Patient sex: M
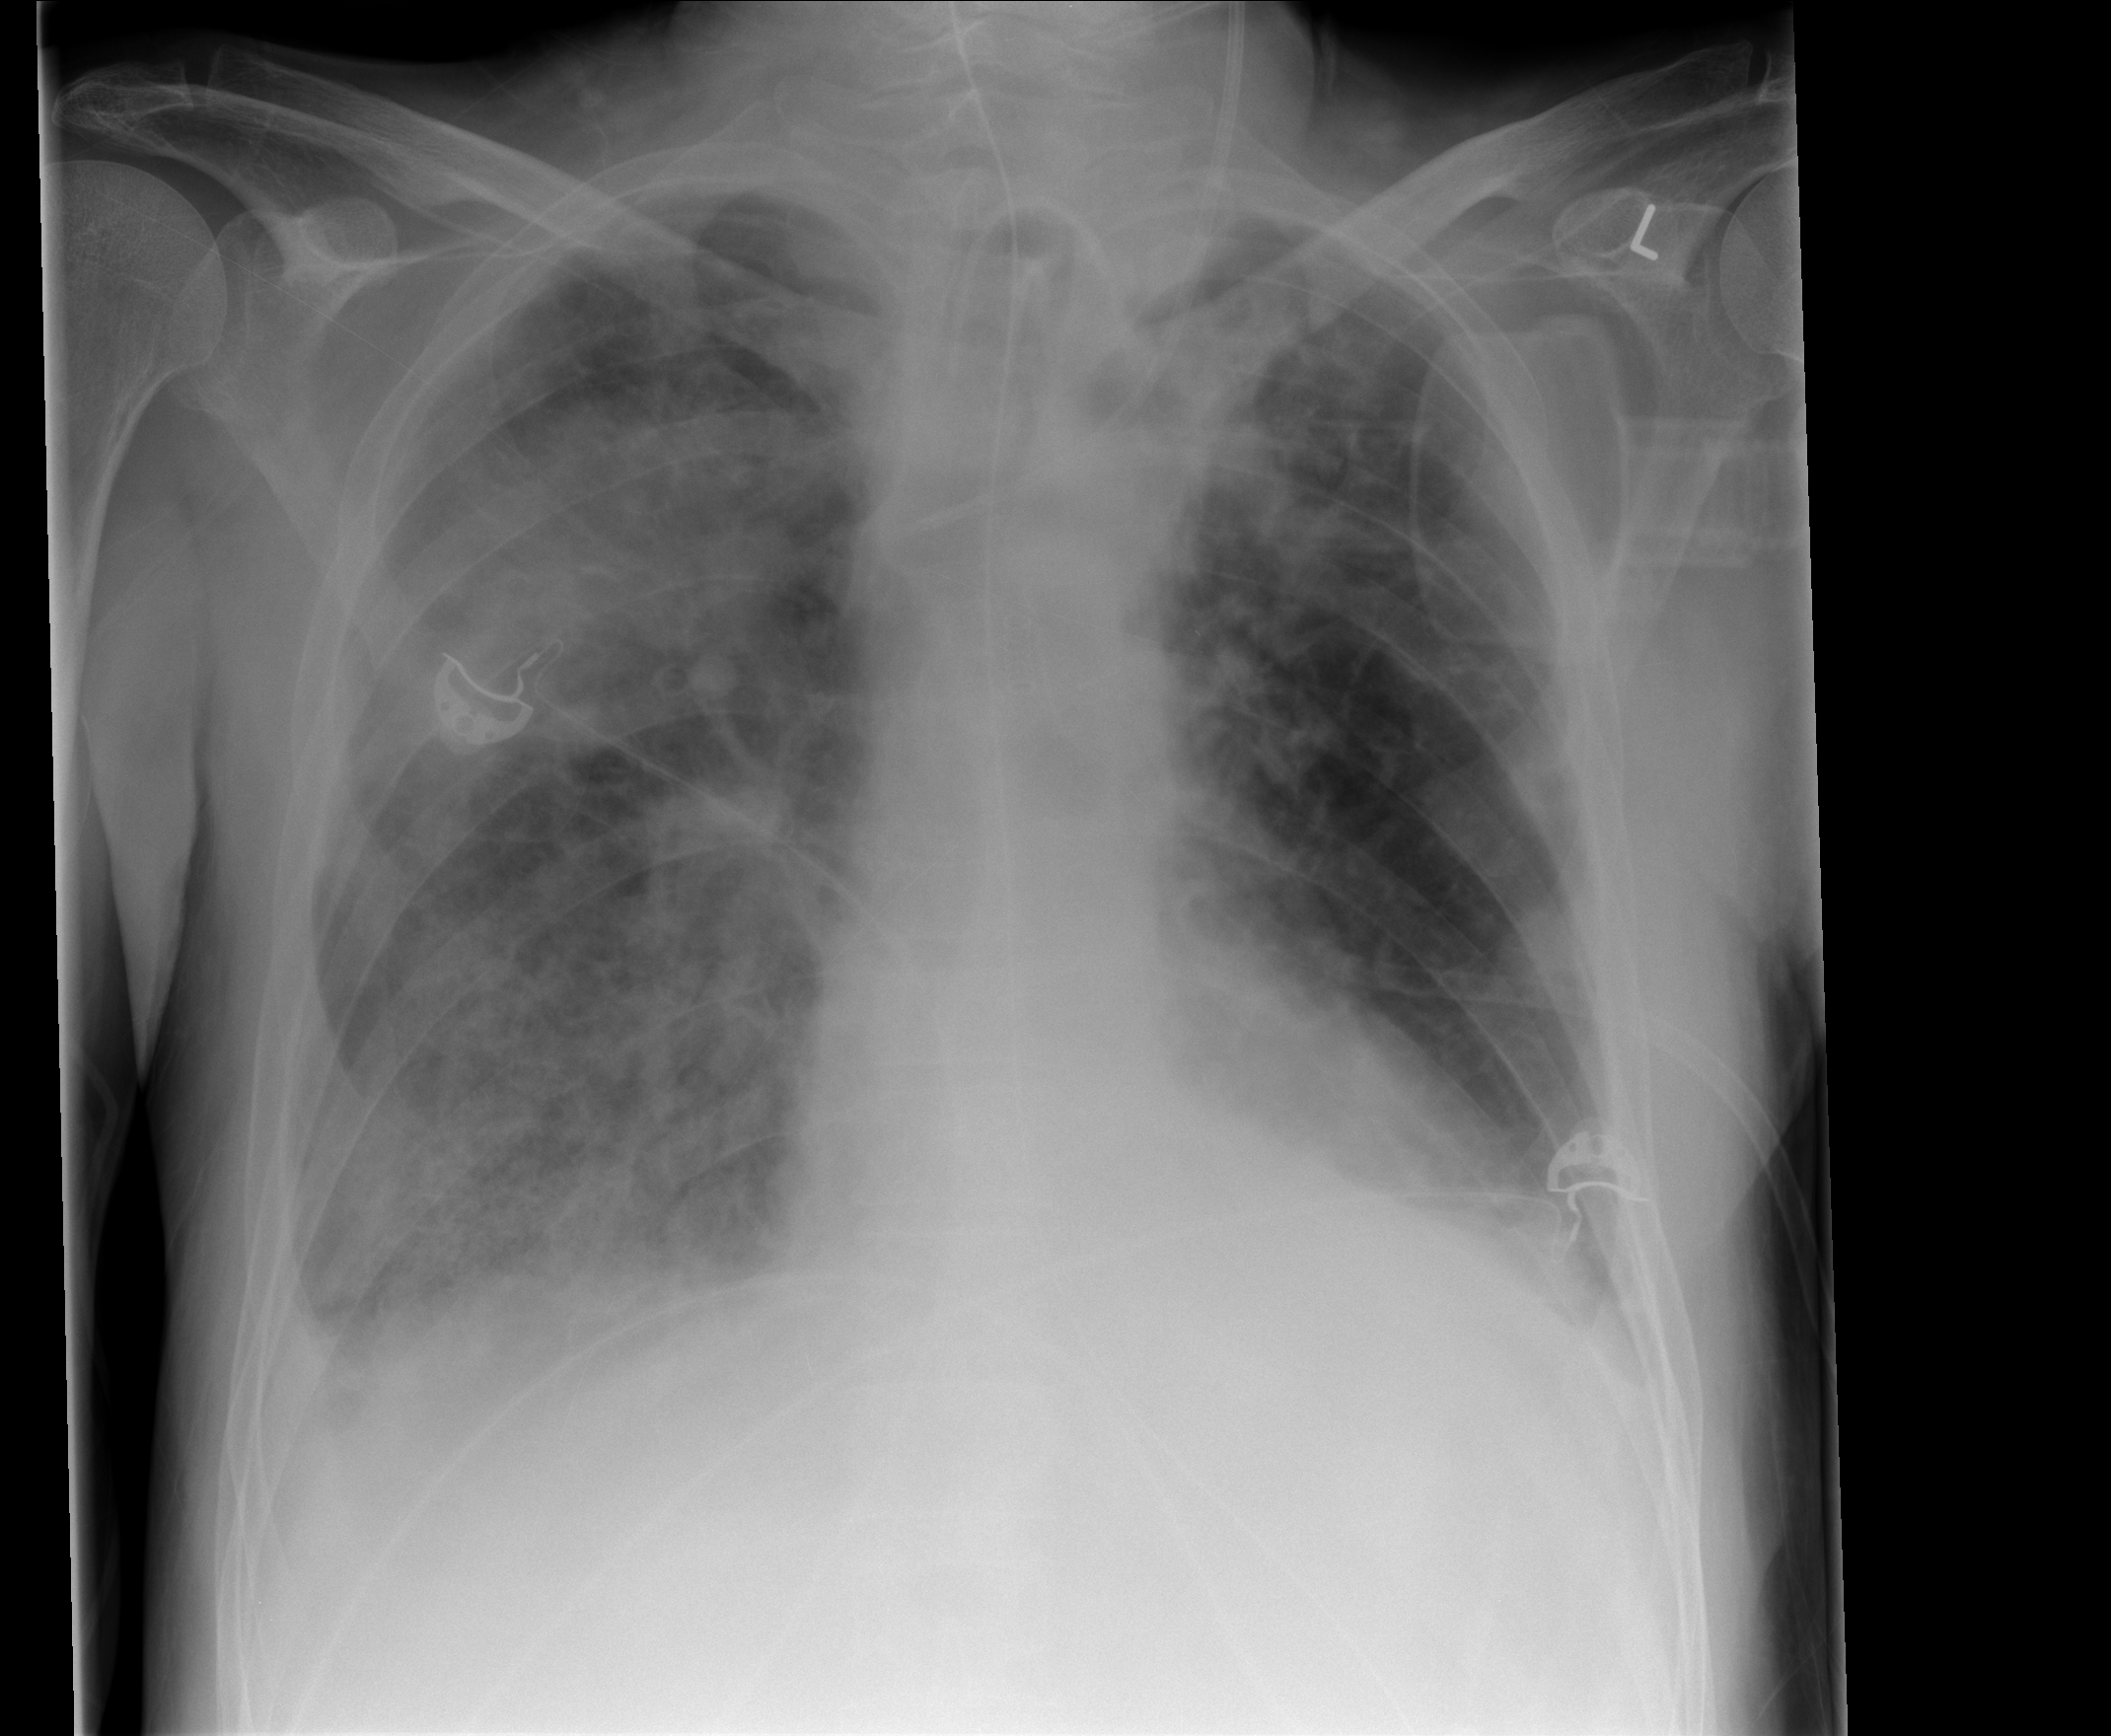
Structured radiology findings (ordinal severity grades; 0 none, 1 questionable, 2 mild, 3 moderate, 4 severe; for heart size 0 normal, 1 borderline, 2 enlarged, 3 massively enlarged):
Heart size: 0
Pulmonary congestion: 3
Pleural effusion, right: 2
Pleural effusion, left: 2
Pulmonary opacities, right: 3
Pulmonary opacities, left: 3
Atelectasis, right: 2
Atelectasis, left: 2